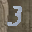
Label: 3